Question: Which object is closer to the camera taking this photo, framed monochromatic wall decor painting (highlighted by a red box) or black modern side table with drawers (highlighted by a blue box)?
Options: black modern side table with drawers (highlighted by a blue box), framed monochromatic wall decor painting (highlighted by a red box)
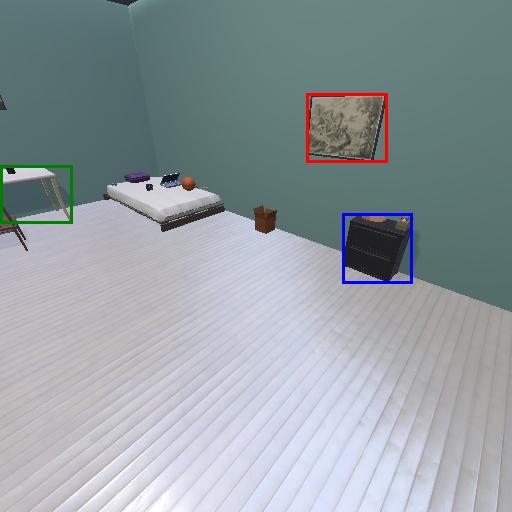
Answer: black modern side table with drawers (highlighted by a blue box)